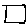
Label: square